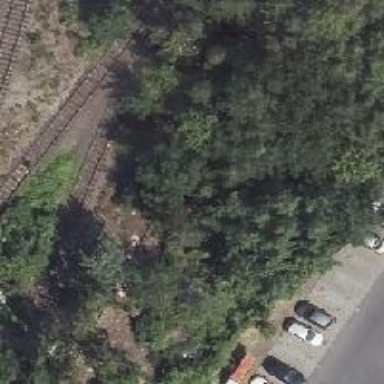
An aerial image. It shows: Disused railway.